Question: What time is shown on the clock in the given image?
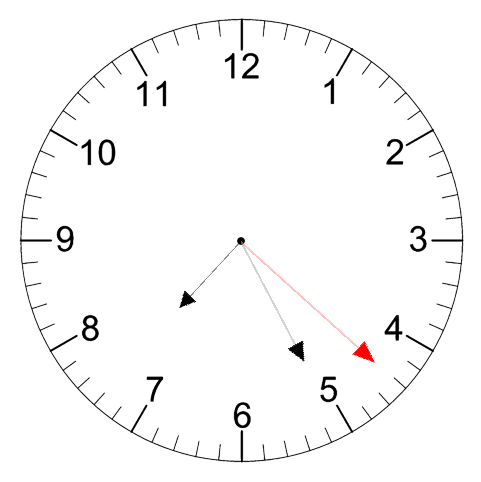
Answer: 07:25:22